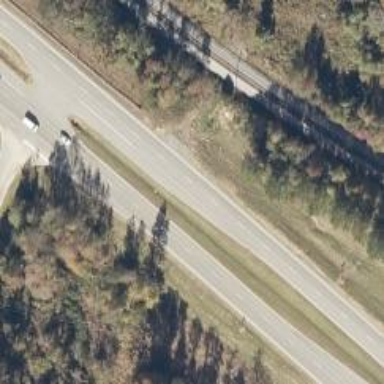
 designated as trunk highway. It is dual carriageway."